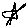
Label: star